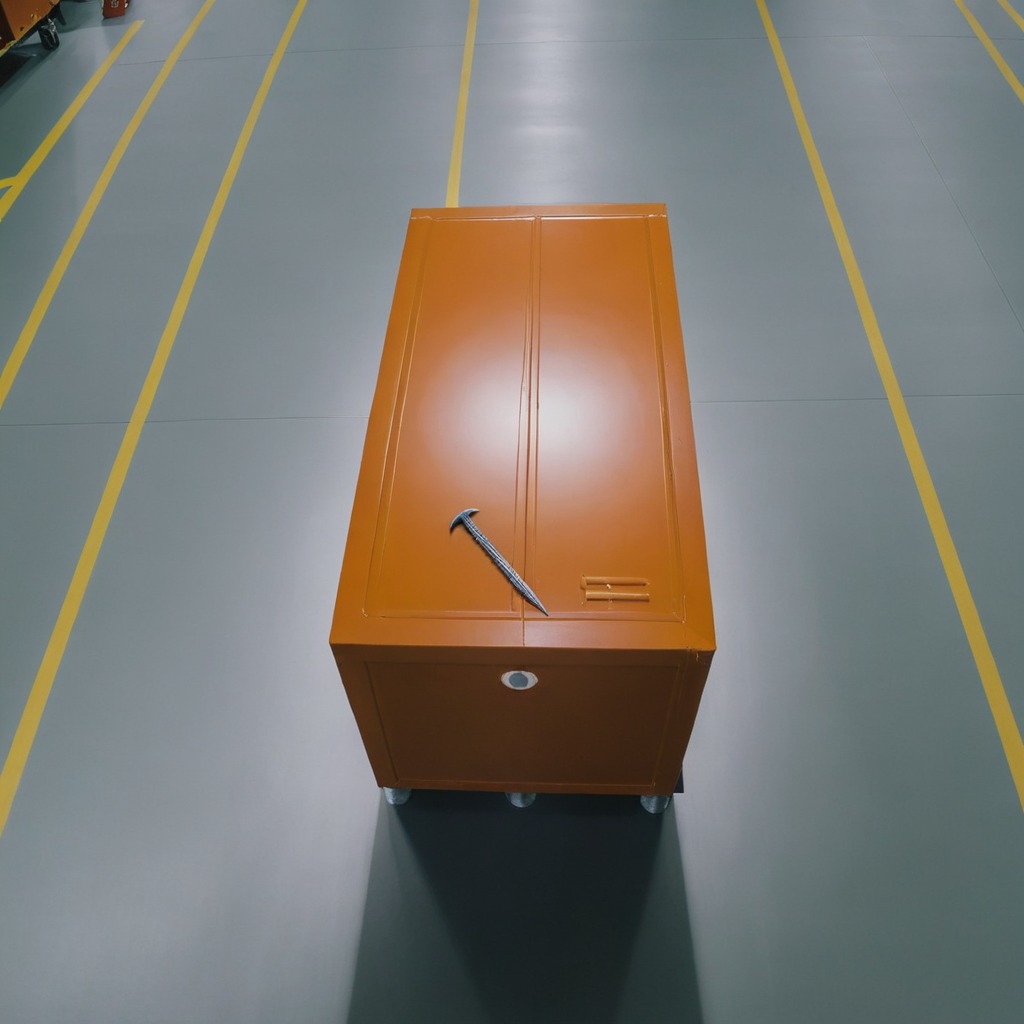
An iron nail is lying on the toolbox surface.